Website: apple
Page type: payment
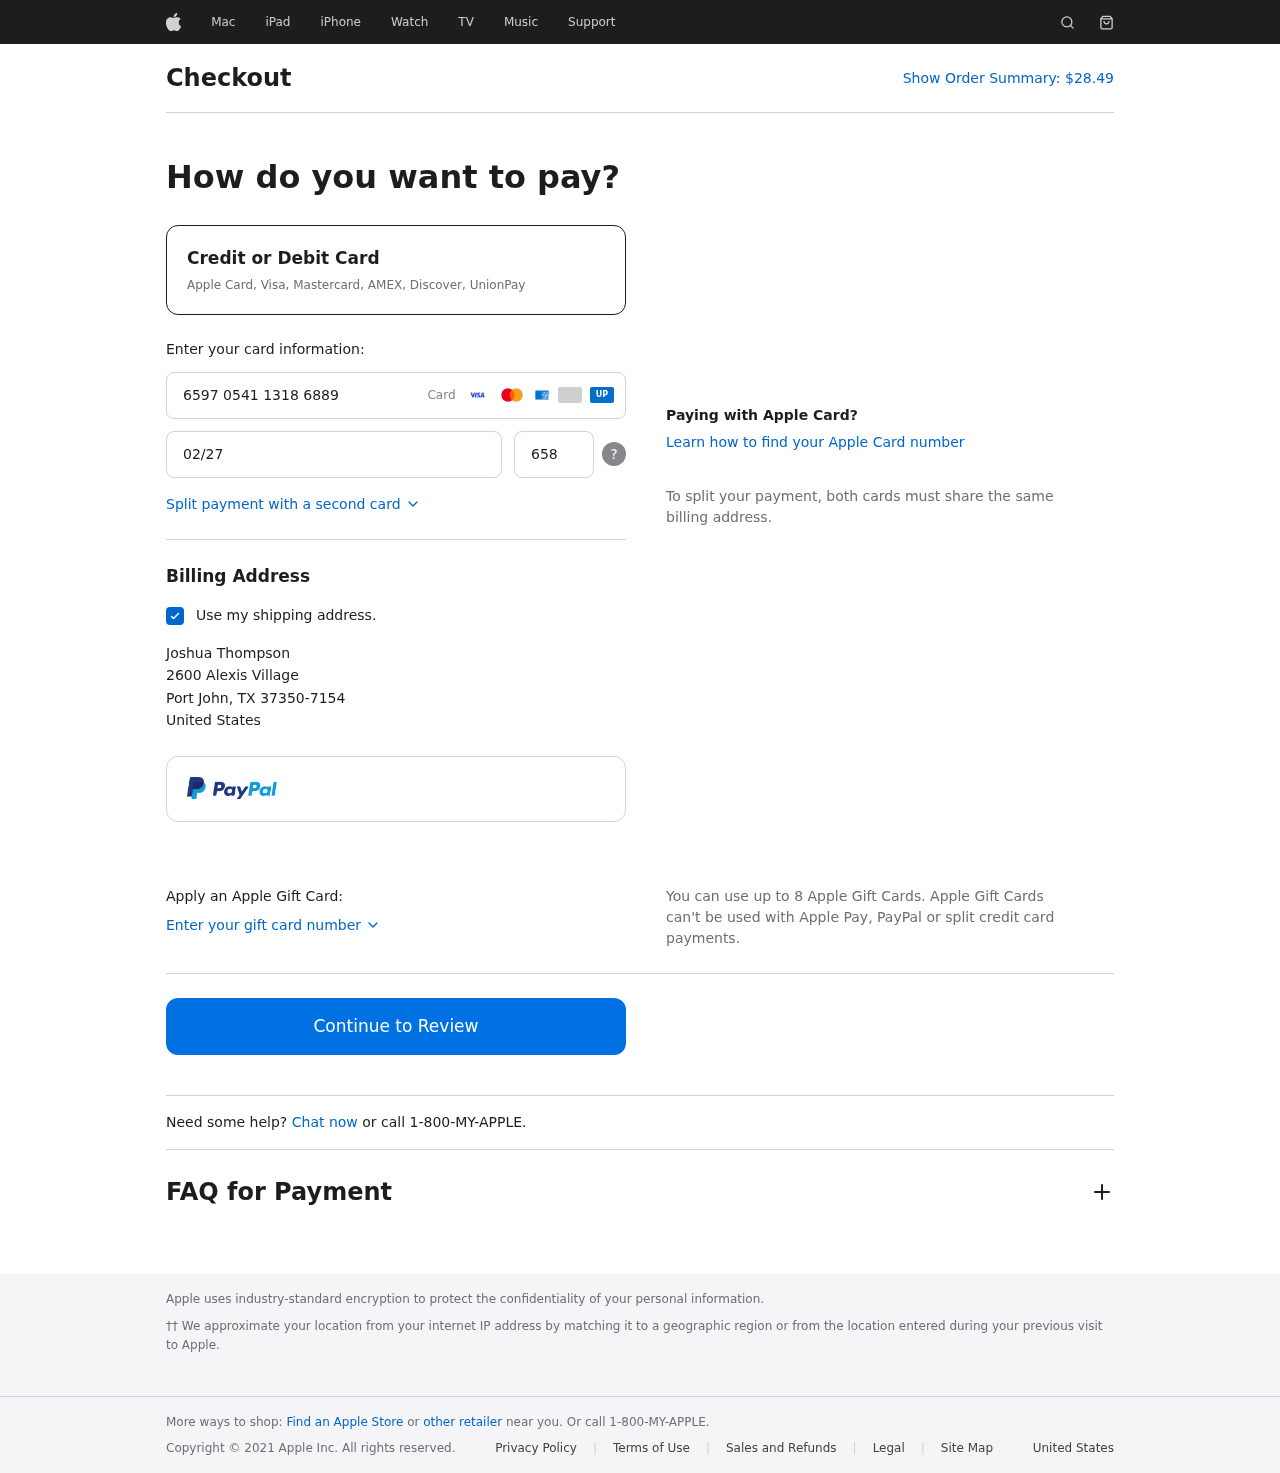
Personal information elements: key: PII_CARD_CVV
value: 658
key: PII_CARD_EXPIRY
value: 02/27
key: PII_CARD_NUMBER
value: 6597 0541 1318 6889
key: PII_CITY
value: Port John
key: PII_COUNTRY
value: United States
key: PII_FULLNAME
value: Joshua Thompson
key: PII_POSTCODE_FULL
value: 37350-7154
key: PII_STATE_ABBR
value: TX
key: PII_STREET
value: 2600 Alexis Village
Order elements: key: ORDER_TOTAL
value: $28.49